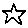
Label: star